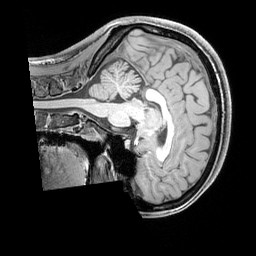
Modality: T1w
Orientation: sagittal
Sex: female
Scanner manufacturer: siemens
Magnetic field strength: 3 T
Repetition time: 2.3 s
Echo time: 0.00226 s